Interaction volume radius: 10 \u00c5
Interaction volume height: 35 \u00c5
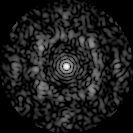
Disorder parameter: 0.6759